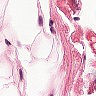
Metastatic tissue present: no